Field crop: maize
Growth stage: 2
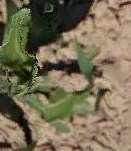
Species: maize